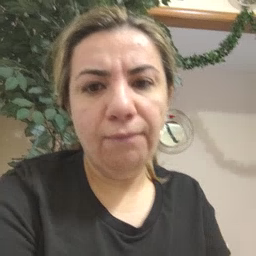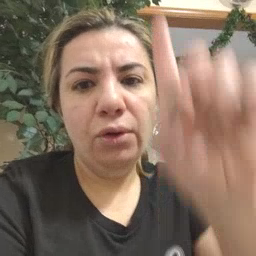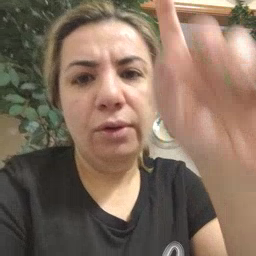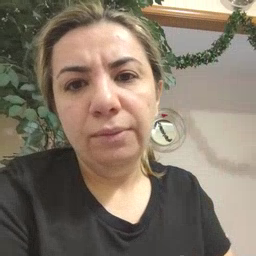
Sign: up